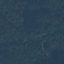
Land use / land cover class: Forest